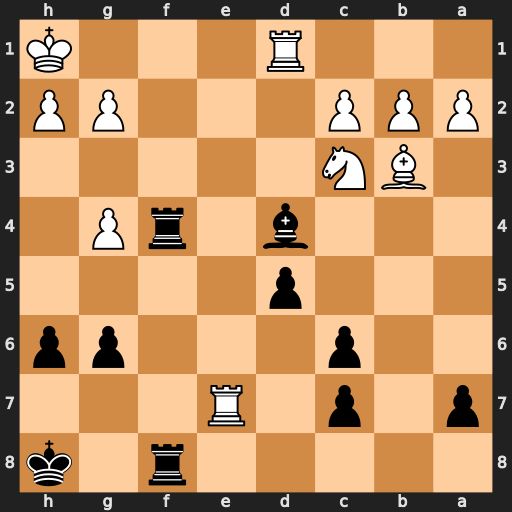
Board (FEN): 5r1k/p1p1R3/2p3pp/3p4/3b1rP1/1BN5/PPP3PP/3R3K
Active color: b
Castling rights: -
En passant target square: -
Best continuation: Rf1+ Rxf1 Rxf1#